七年级 · 度量几何学
（2021 春・西湖区校级期中）下列图形中， $\angle 1$ 和 $\angle 2$ 不是同位角的是（）
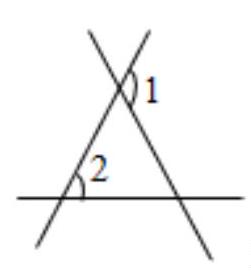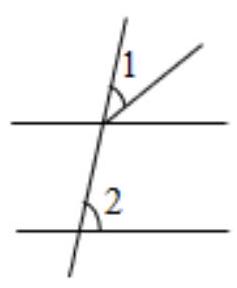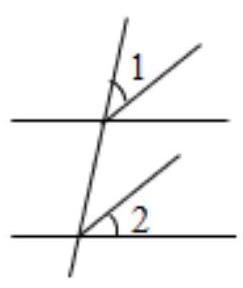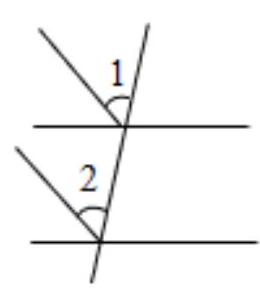
A.

B.

C.

D.

答案: C
解析: 利用同位角定义进行解答即可.

【答案】解: $A 、 \angle 1$ 和 $\angle 2$ 是同位角, 故此选项不合题意;

B、 $\angle 1$ 和 $\angle 2$ 是同位角, 故此选项不合题意; $C 、 \angle 1$ 和 $\angle 2$ 不是同位角, 故此选项符合题意;

$D 、 \angle 1$ 和 $\angle 2$ 是同位角, 故此选项不合题意; 故选: C.

【点睛】此题主要考查了同位角, 关键是掌握同位角的边构成 “ $F$ “形.